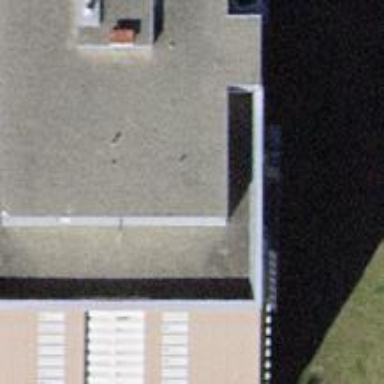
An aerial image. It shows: Flat-roofed apartment building.